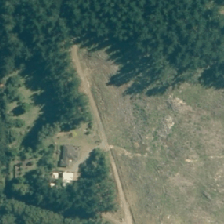
Land cover: harvested_forest